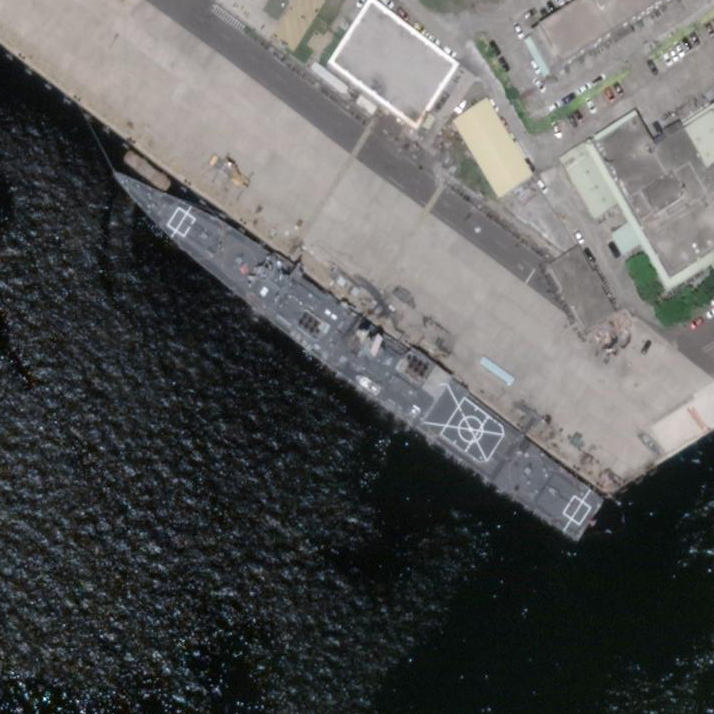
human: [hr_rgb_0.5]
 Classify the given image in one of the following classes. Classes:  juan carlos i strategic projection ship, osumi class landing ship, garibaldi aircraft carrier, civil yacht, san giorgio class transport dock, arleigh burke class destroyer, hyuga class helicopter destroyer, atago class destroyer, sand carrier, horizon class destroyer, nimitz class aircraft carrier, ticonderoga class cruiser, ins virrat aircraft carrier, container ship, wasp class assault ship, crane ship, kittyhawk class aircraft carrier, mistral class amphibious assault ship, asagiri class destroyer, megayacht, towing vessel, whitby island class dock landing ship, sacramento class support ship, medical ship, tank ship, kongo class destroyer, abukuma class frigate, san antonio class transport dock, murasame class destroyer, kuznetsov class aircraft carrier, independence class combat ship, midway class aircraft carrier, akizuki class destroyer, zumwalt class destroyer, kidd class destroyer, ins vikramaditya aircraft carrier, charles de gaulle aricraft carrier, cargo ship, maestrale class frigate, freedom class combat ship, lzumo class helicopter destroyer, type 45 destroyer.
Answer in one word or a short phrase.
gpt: Kidd class destroyer